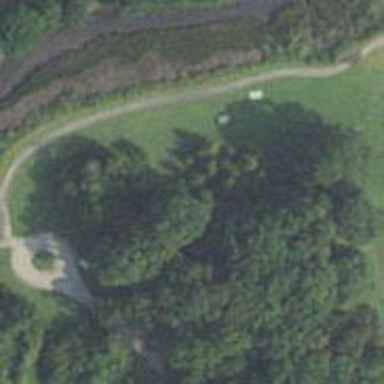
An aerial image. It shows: Disc golf basket.